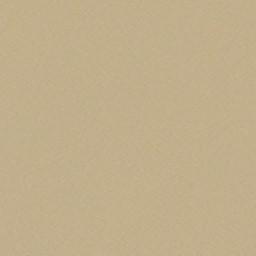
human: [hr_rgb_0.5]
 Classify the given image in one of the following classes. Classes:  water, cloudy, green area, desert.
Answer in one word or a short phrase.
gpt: desert